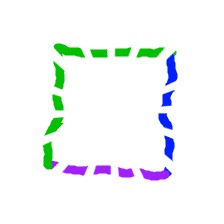
Shape: square